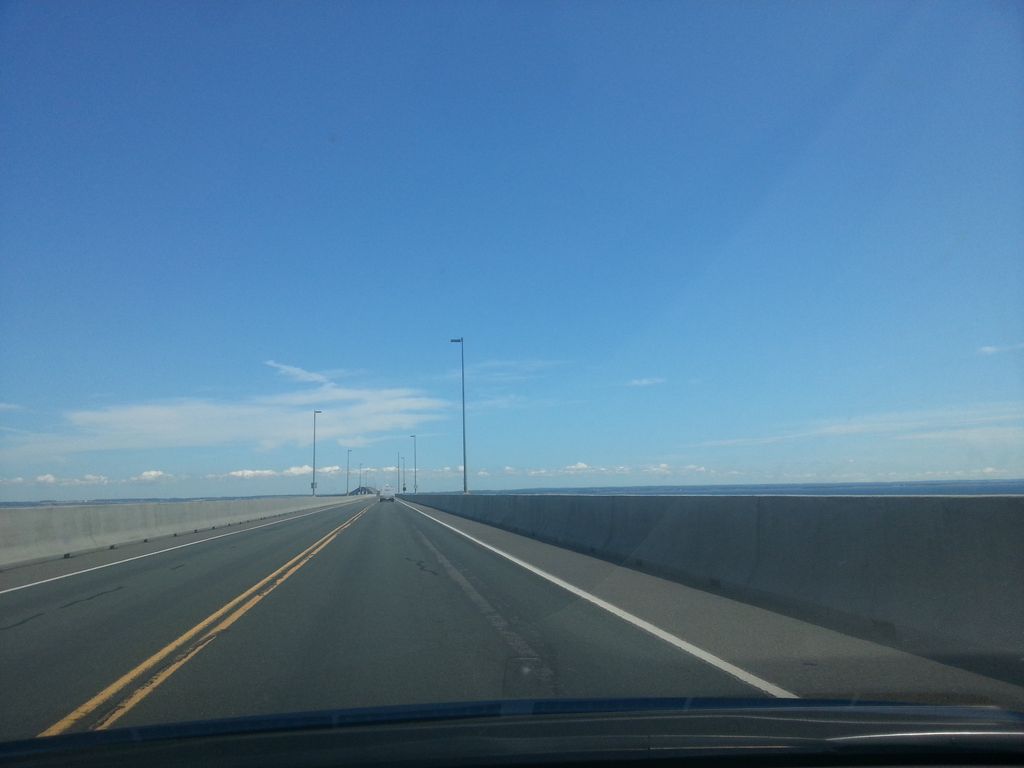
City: charlottetown